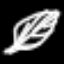
Label: leaf